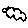
Label: cloud